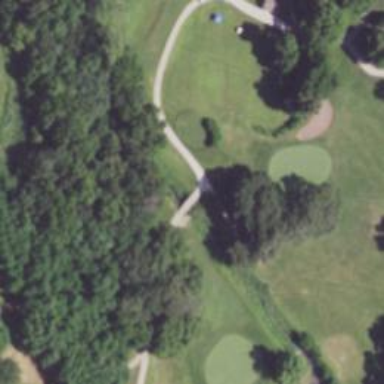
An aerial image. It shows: View of golf hole.